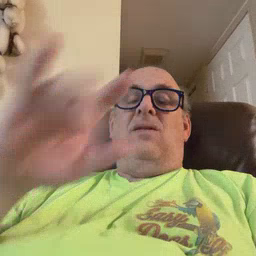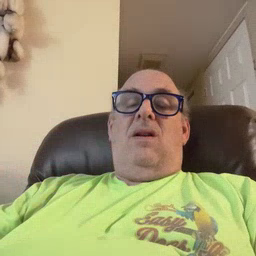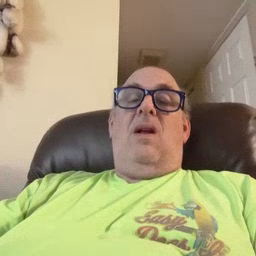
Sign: hot